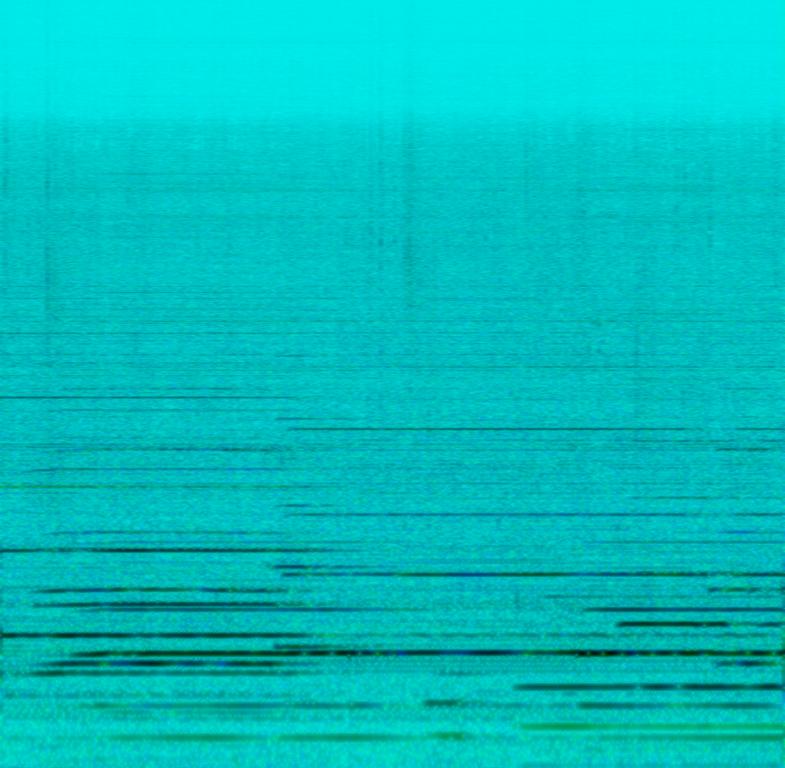
The low quality recording features a hydraulophone melody played alongside water leaking sound. The recording is wide, noisy and it sounds relaxing and calming.